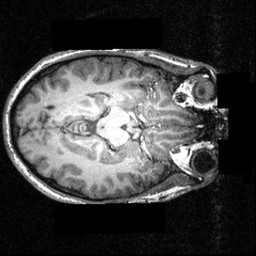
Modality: T1w
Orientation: axial
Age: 28
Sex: male
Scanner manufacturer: siemens
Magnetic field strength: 3.951 T
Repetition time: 1.5 s
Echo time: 0.00335 s